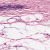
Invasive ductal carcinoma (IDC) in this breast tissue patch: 0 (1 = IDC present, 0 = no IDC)